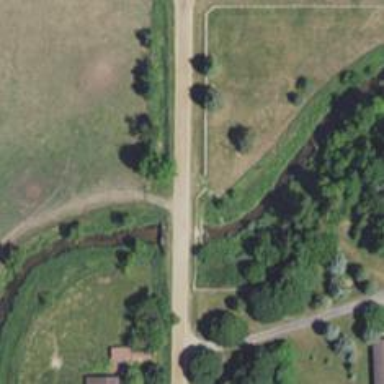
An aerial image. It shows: Unclassified road.